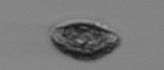
Label: Pseudochattonella_farcimen